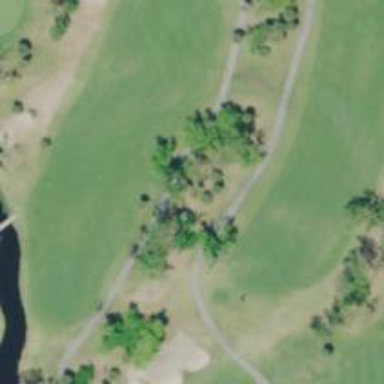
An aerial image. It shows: View of golf hole.